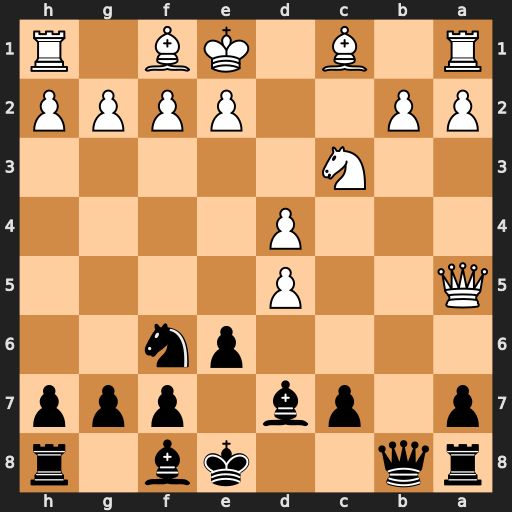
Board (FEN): rq2kb1r/p1pb1ppp/4pn2/Q2P4/3P4/2N5/PP2PPPP/R1B1KB1R
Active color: b
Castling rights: KQkq
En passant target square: -
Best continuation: Bb4 Qa6 Bb5